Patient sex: M
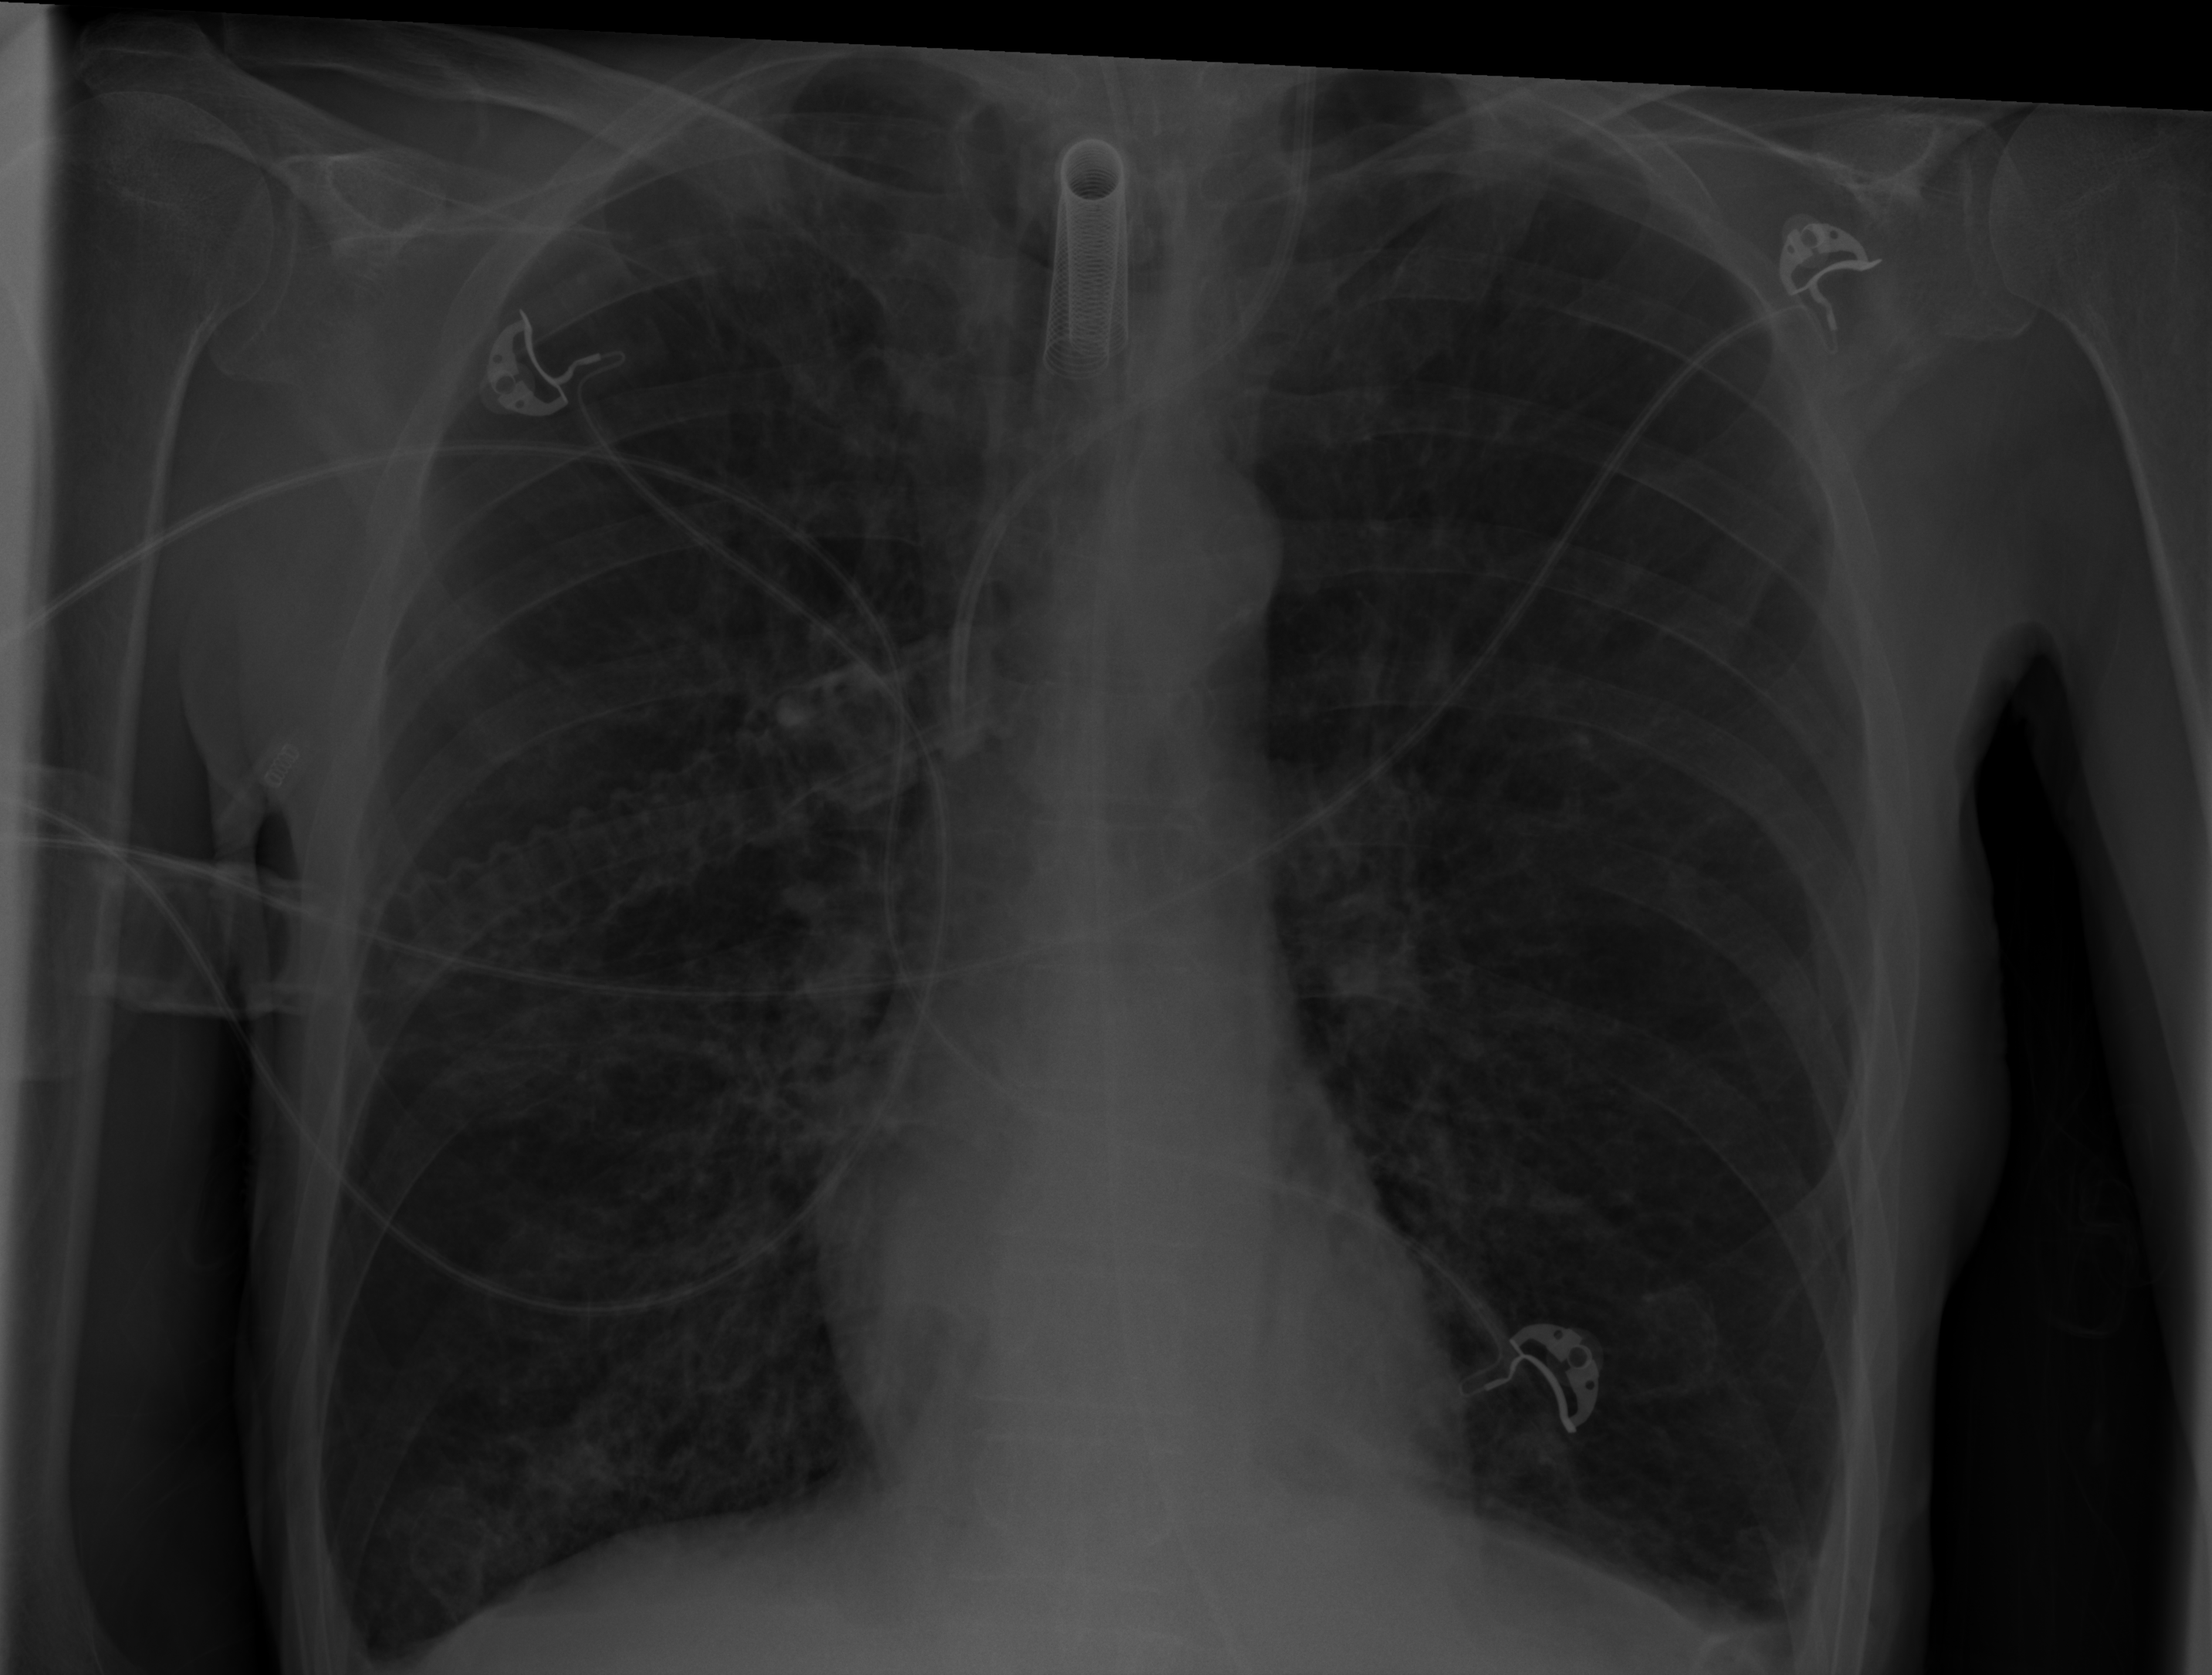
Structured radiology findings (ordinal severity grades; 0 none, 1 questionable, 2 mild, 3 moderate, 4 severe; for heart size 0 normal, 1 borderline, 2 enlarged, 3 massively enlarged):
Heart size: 0
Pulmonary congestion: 0
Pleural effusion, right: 1
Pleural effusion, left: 2
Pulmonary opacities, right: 2
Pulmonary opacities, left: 0
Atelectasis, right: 2
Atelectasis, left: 2